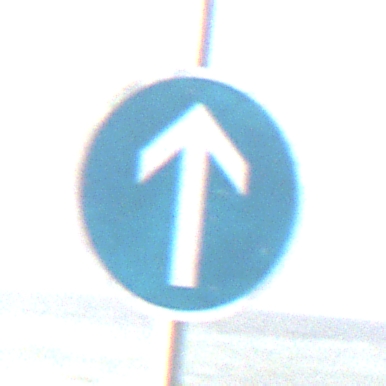
Verkehrszeichen: VorgeschriebeneFahrtrichtungGeradeaus
Umgebung: Outdoor, Suburban
Tageszeit: MorningAfternoon
Wetter: PartlyCloudy
Licht: Natural
Jahreszeit: NotSpecified
Kontrast: HighContrast